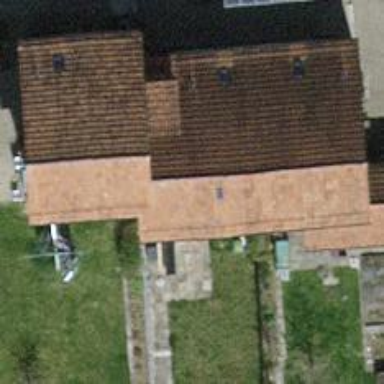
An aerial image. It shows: Building with tile roof.